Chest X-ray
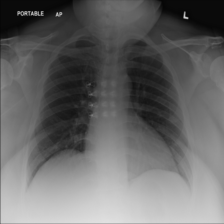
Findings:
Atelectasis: negative
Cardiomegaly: negative
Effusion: negative
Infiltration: positive
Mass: negative
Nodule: negative
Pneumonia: negative
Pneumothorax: negative
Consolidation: negative
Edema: negative
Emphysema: negative
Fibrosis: negative
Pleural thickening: negative
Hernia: negative